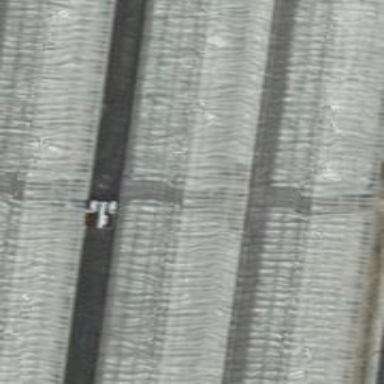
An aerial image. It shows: Greenhouse.